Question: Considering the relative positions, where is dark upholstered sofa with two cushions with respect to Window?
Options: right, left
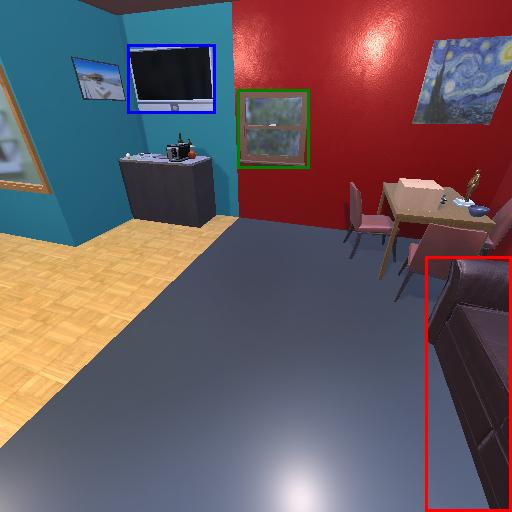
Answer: right